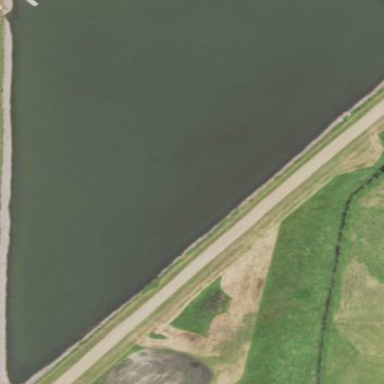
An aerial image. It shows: Reservoir area.